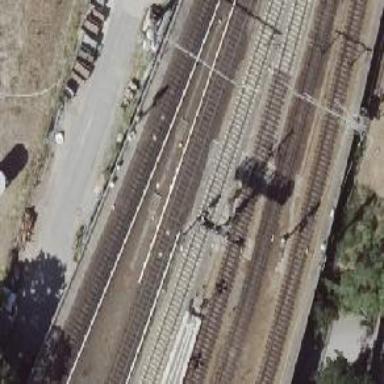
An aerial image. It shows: Railway signal.